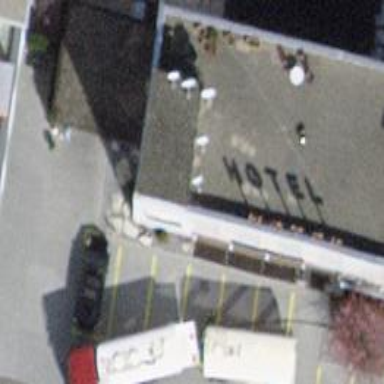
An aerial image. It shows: Hotel with restaurant.